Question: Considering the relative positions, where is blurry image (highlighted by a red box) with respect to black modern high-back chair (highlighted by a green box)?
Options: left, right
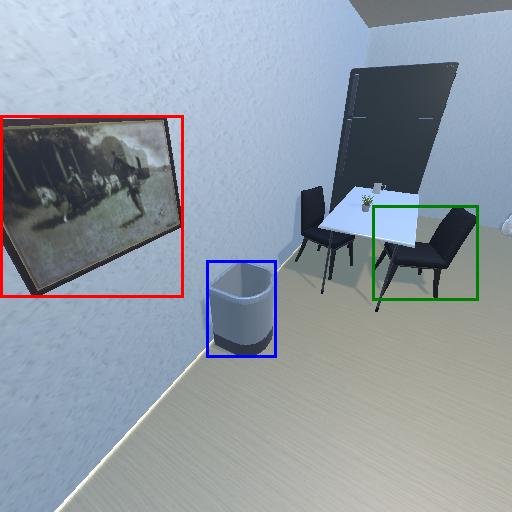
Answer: left